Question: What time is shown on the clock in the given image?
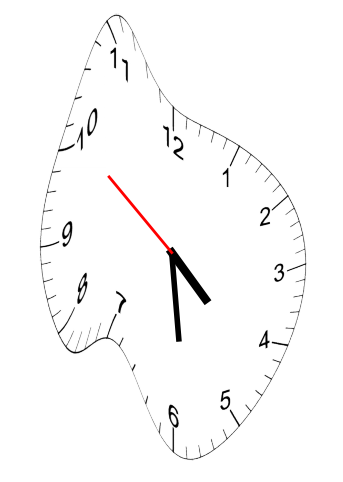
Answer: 04:28:51